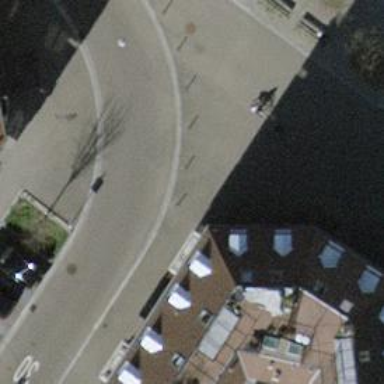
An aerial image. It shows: Bollard barrier.